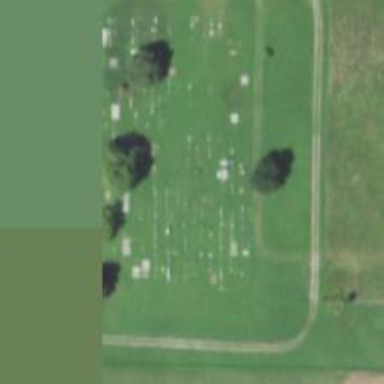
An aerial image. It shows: Cemetery.